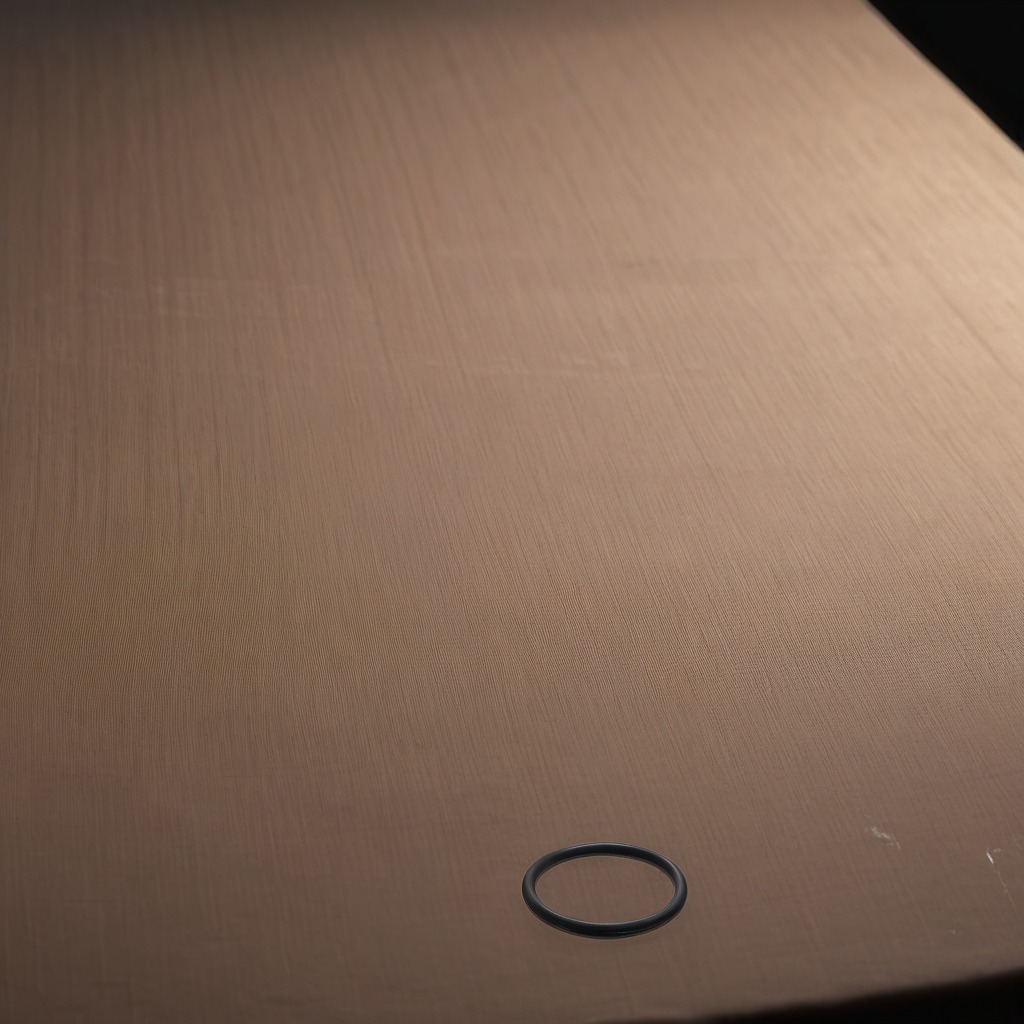
A rubber O-ring is lying on a wooden table.